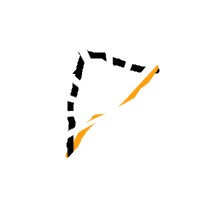
Shape: triangle